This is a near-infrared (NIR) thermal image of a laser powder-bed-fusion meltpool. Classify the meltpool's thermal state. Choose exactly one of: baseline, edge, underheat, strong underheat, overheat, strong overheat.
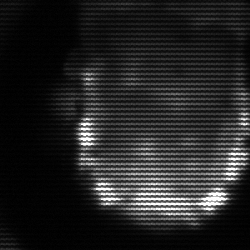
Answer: baseline